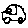
Label: car